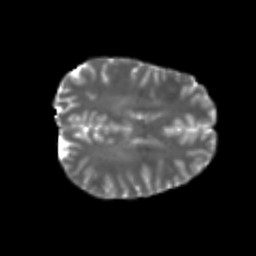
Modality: T2w
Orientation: axial
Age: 25
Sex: female
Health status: healthy
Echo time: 0.074 s